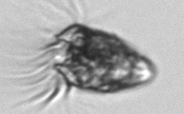
Label: Ciliophora